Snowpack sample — Buffalo Mountain, Silverthorne, Colorado, USA (2/22/26, 2:02 PM MST)
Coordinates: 39.622, -106.113
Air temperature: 33 °F
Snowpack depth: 63 cm
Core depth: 50 cm
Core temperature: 28.4 °F
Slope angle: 11°, slope face: 116°
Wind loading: low
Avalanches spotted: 0
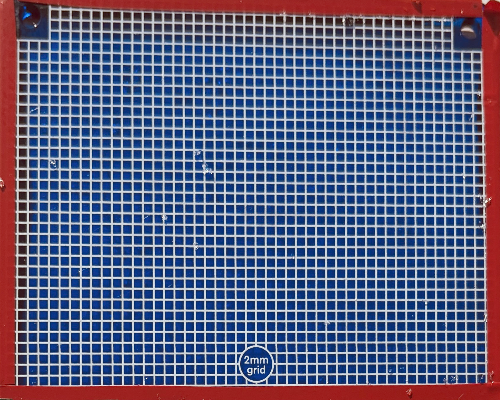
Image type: profile
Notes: In a firebreak similar to site 1, minimal wind loading with no spotted avalanches (not many faces in view though)